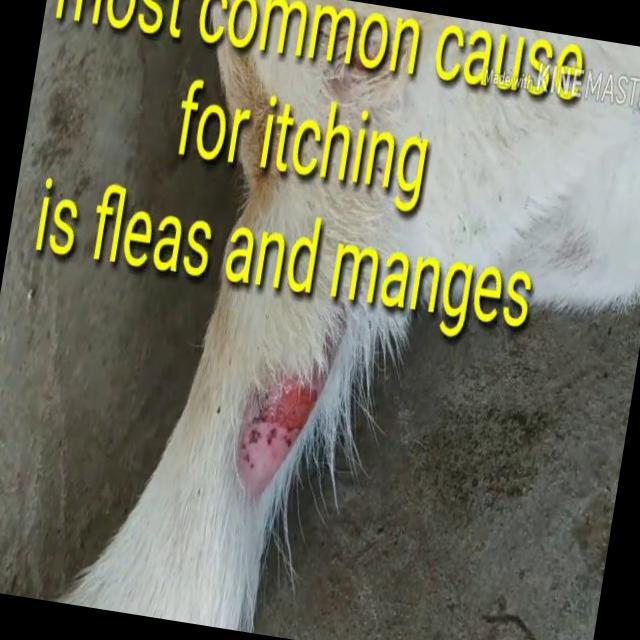
Canine dermatitis — inflammation of the skin presenting with erythema, pruritus, papules, and excoriation. May be allergic, contact, or atopic in origin.